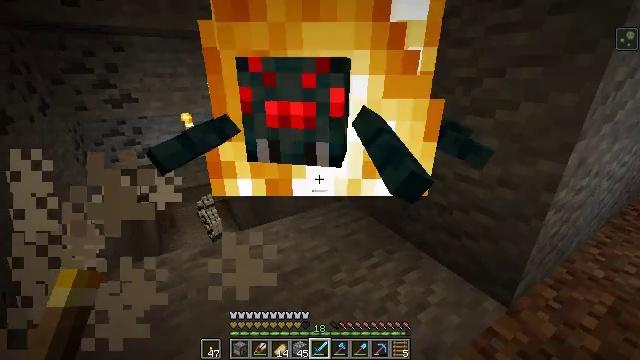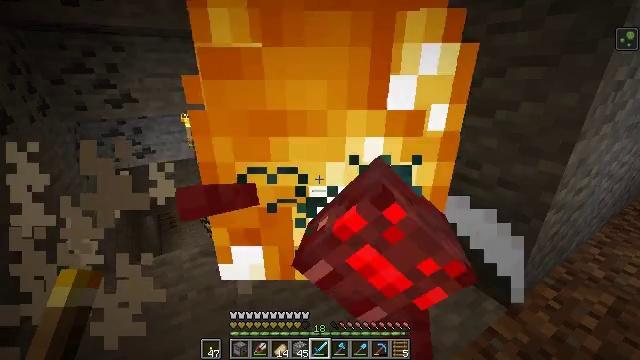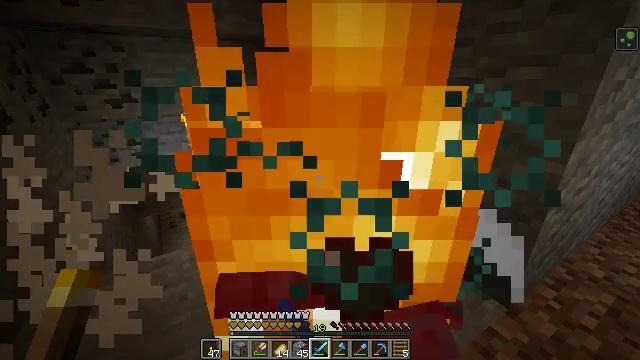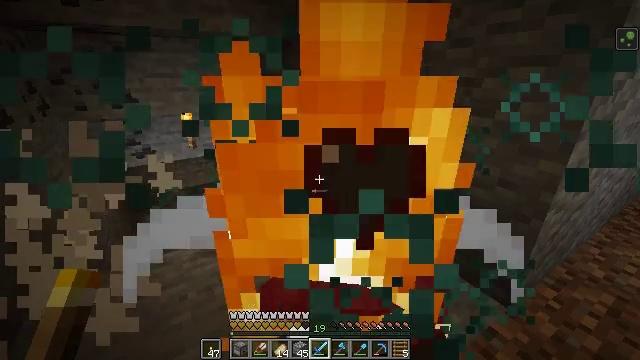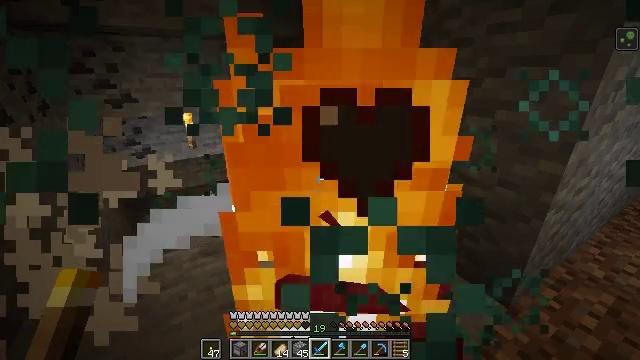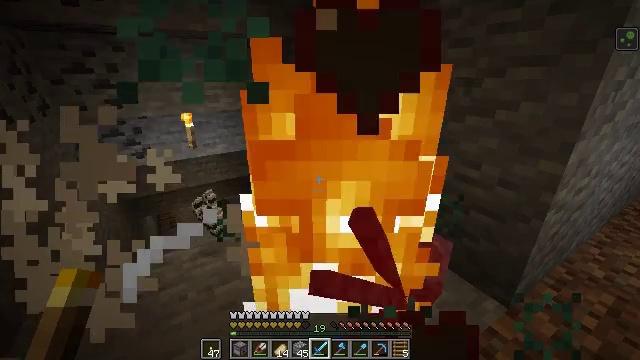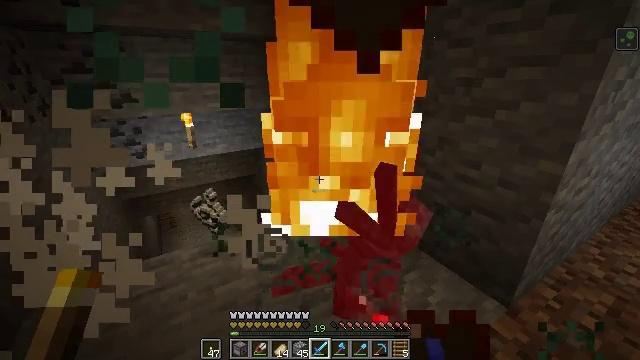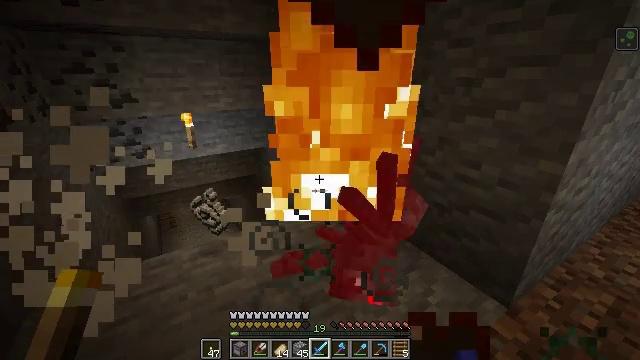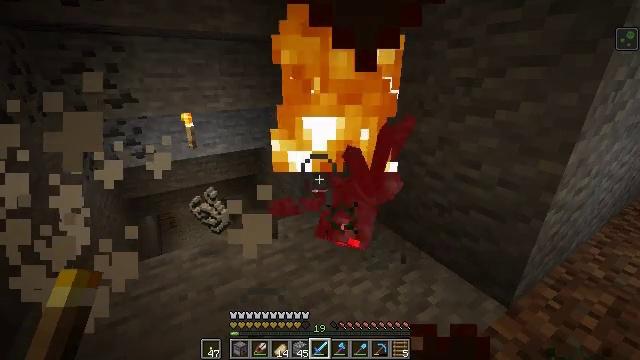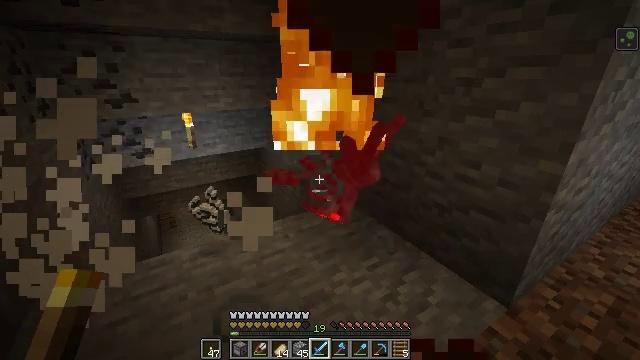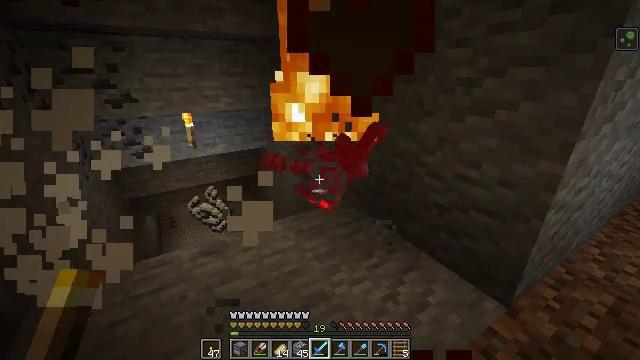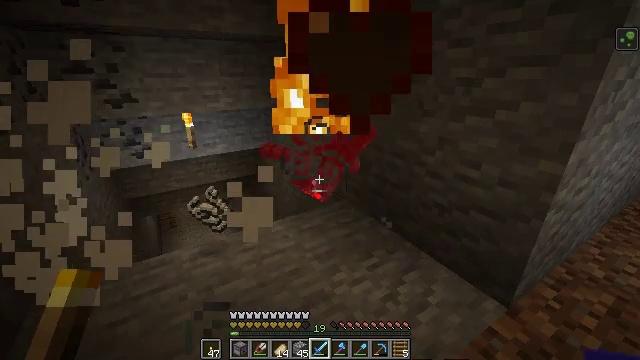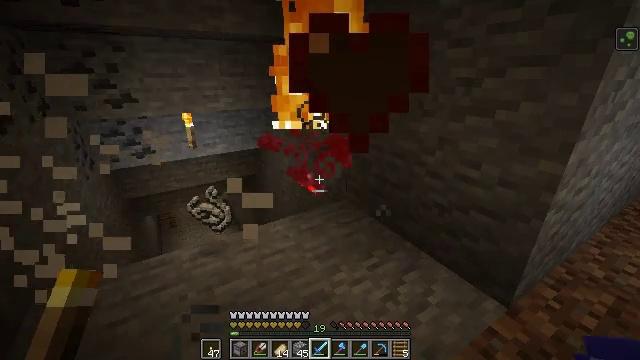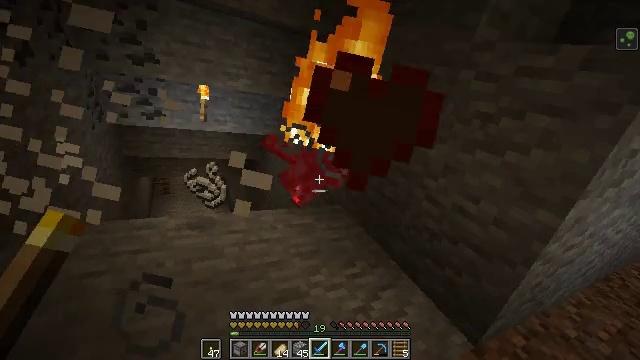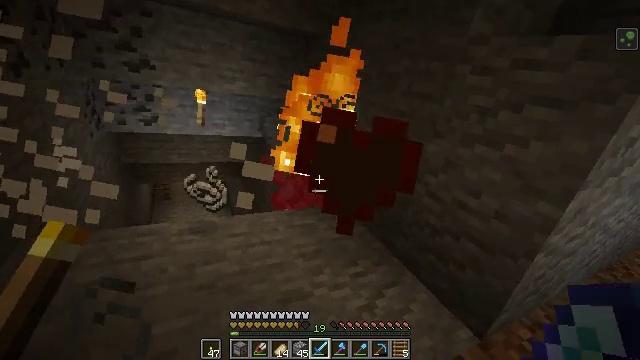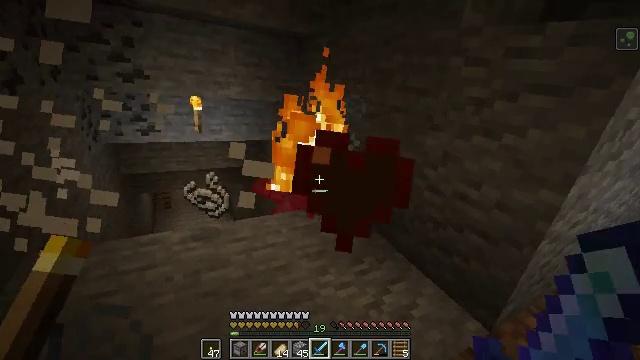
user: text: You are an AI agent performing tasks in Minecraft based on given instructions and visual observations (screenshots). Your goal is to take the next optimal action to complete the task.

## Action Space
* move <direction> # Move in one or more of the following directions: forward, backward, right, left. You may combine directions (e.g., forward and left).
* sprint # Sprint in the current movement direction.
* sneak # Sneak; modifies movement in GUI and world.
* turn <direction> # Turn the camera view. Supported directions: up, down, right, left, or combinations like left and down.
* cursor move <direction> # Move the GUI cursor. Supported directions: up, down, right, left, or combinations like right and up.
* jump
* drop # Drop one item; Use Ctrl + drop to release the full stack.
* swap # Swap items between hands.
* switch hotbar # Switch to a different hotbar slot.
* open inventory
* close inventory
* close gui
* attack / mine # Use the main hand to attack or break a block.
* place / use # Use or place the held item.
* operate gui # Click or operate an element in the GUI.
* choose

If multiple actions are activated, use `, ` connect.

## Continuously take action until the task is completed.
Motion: motion action
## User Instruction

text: Mine the cobweb to clear the path.
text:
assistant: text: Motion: attack / mine
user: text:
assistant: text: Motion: attack / mine
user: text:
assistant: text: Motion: attack / mine
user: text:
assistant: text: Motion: no_op
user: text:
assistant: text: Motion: no_op
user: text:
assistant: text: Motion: no_op
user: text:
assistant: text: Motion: no_op
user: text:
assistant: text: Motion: no_op
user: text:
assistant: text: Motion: no_op
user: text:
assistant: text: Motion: no_op
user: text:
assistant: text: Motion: no_op
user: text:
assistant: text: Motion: no_op
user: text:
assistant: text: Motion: no_op
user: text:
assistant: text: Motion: no_op
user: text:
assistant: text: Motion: no_op
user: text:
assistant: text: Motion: no_op
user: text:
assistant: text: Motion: turn left and down
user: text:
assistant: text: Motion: turn left and down
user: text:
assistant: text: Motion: turn left and down
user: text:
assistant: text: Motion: move forward, turn left and down
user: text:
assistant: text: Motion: move forward, turn left
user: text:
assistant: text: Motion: move forward
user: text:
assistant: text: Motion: move forward, turn left
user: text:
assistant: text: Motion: move forward, turn left and down
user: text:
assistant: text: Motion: move forward, turn left
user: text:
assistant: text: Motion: move forward
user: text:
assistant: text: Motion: move forward, turn left
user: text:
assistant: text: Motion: move forward, turn left
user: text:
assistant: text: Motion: move forward, turn left and down
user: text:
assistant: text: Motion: move forward, turn left and down